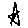
Label: star